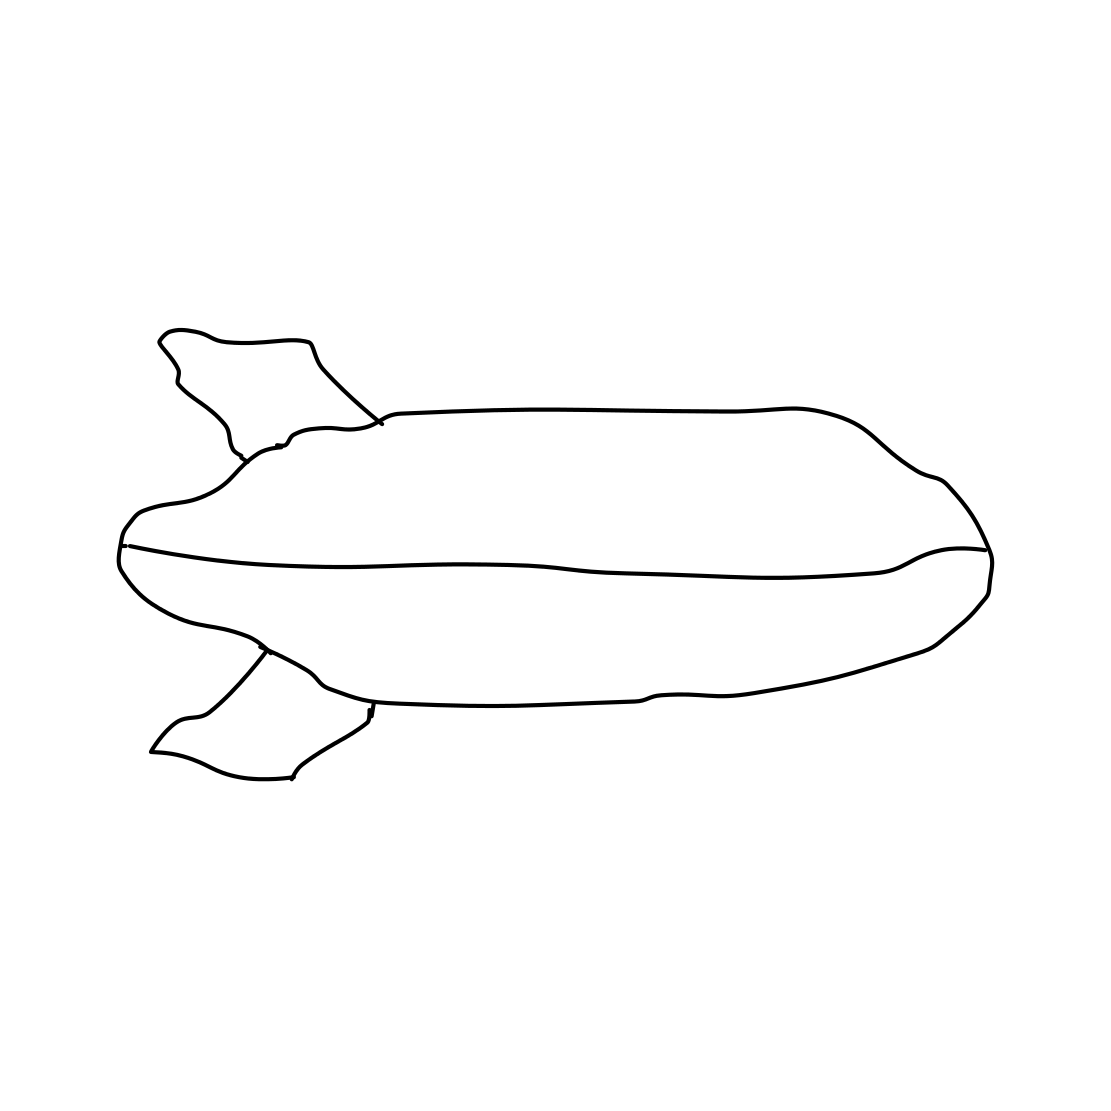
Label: blimp